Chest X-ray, PA view. Patient: 60 years old, sex M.
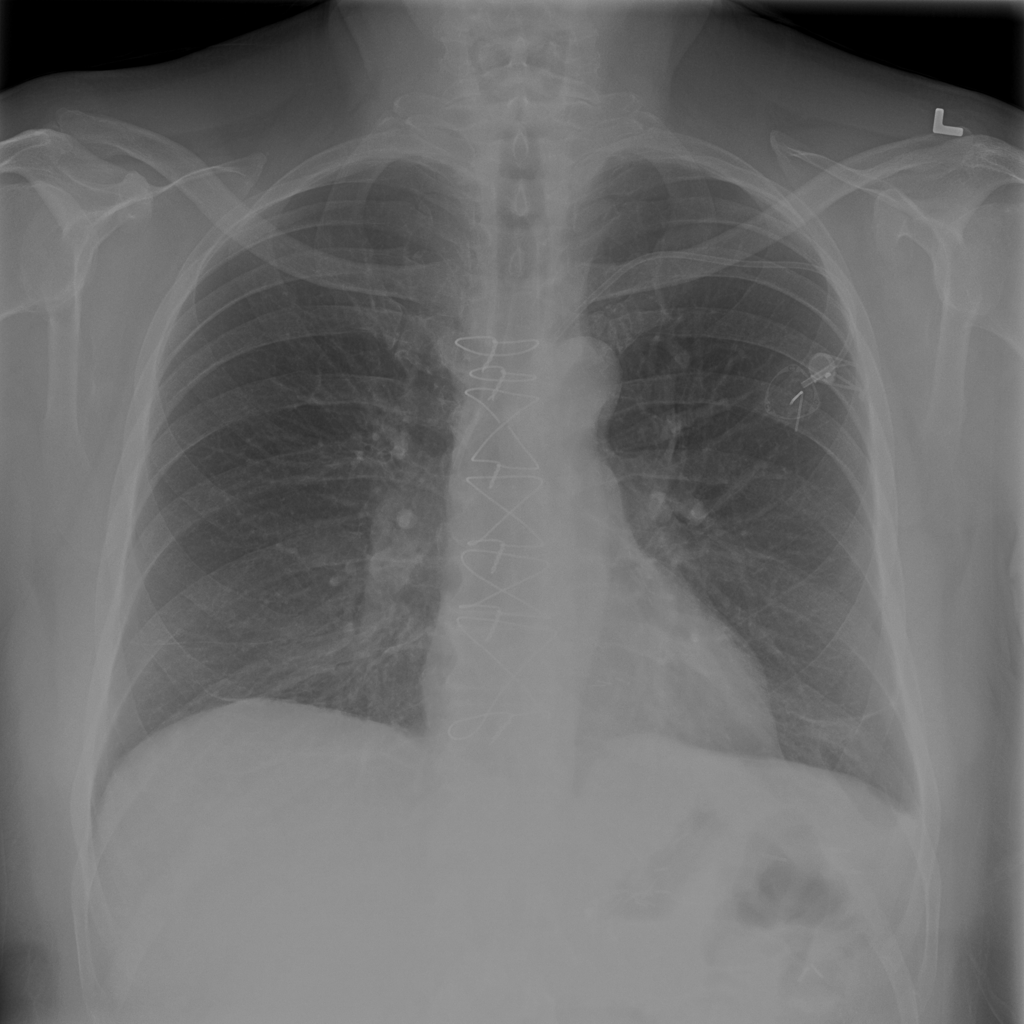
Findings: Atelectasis